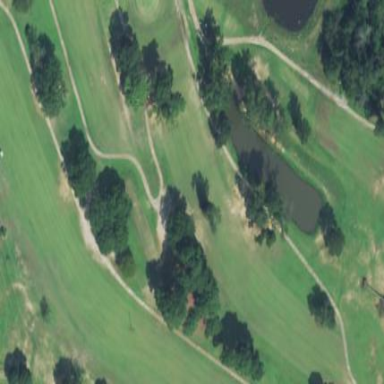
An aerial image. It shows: Golf fairway surrounded by grass.